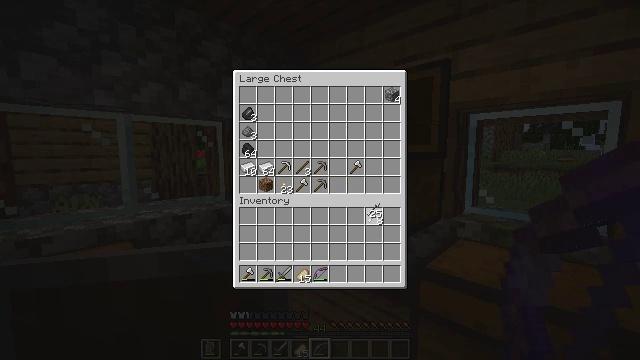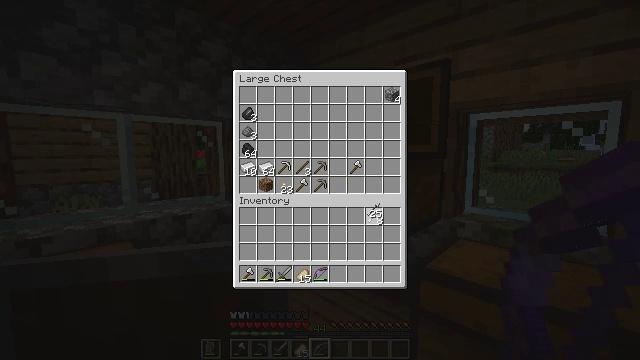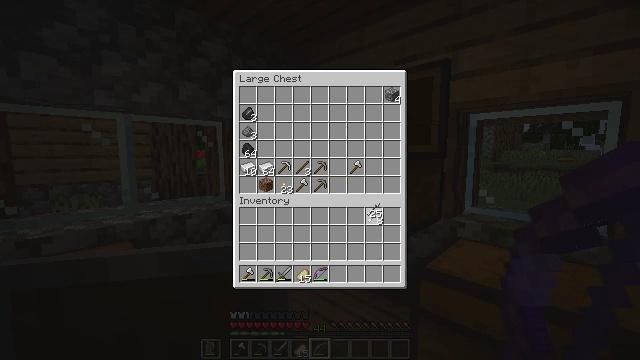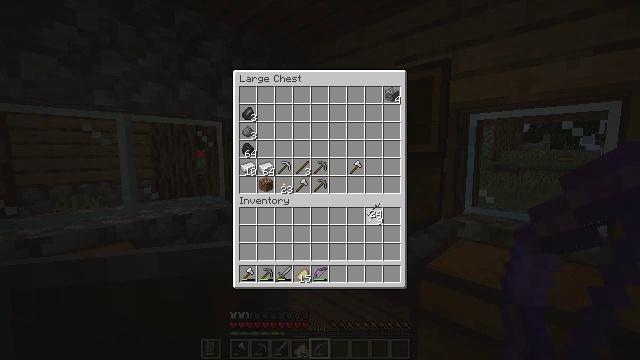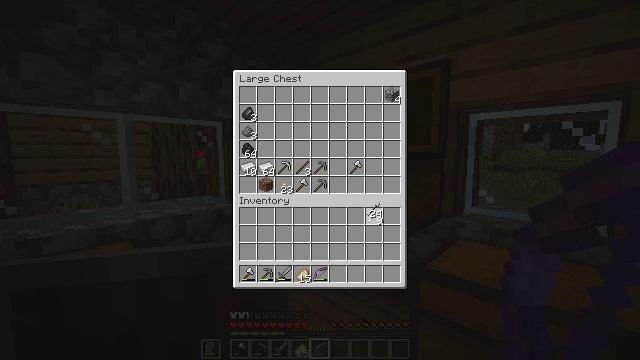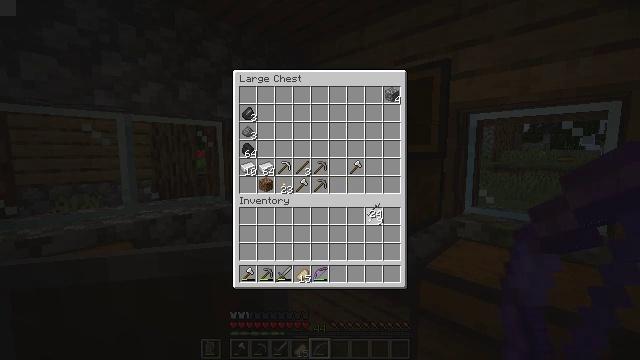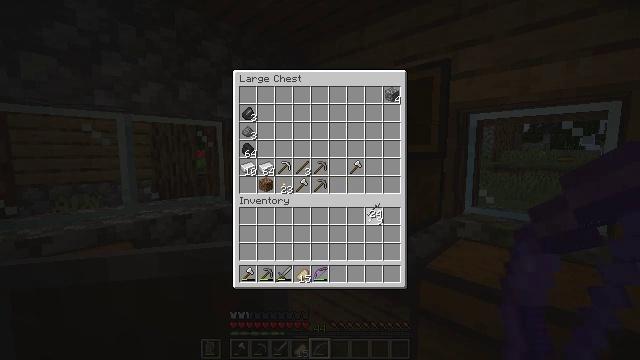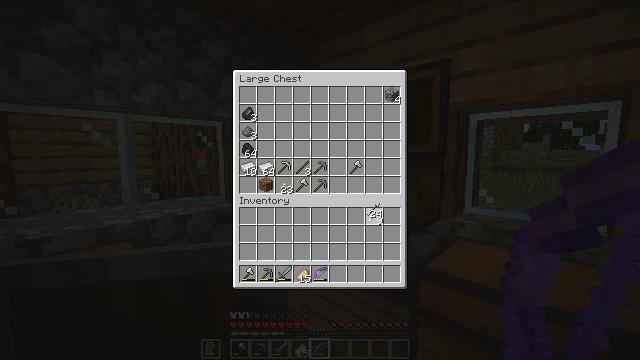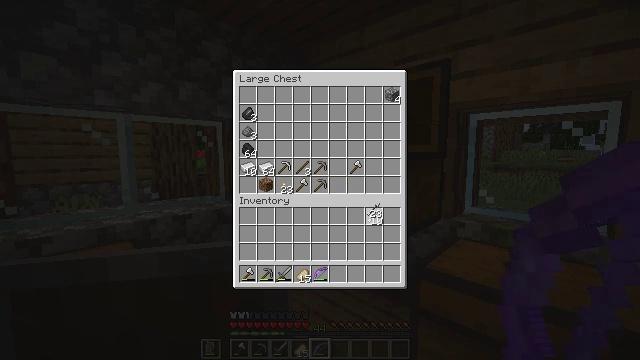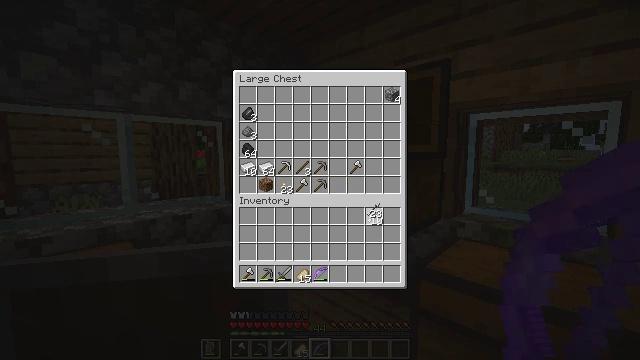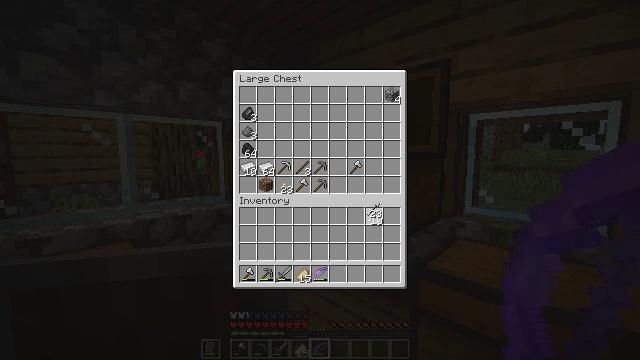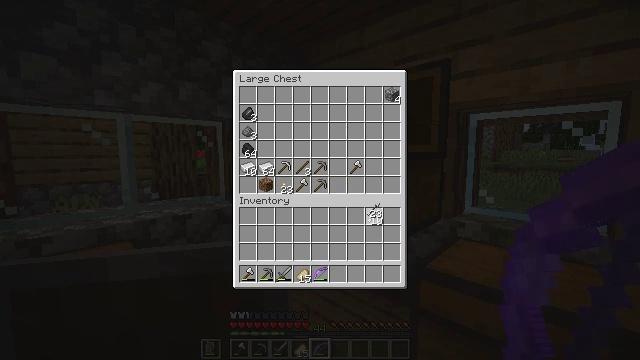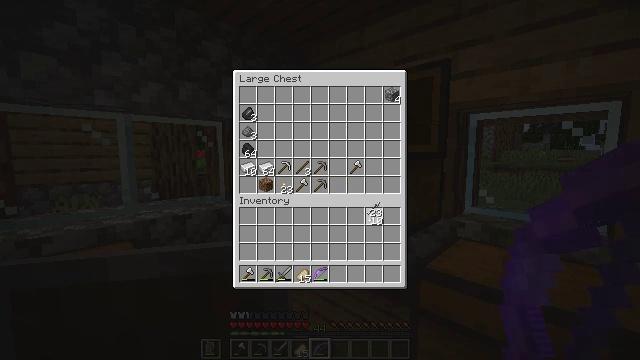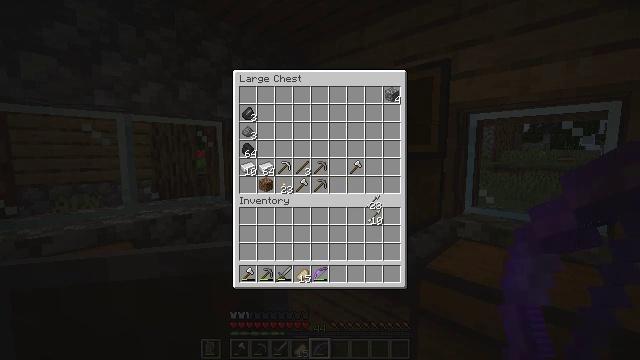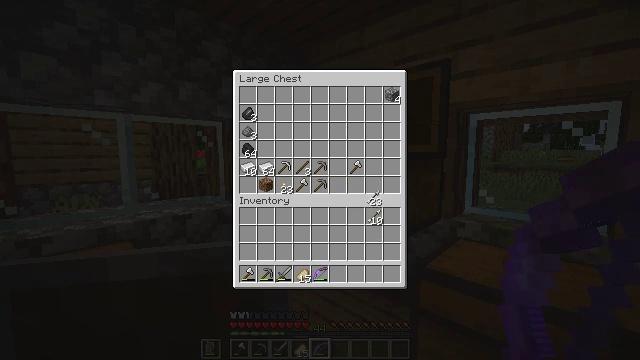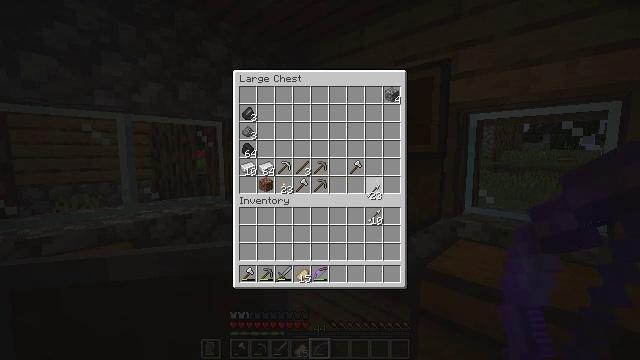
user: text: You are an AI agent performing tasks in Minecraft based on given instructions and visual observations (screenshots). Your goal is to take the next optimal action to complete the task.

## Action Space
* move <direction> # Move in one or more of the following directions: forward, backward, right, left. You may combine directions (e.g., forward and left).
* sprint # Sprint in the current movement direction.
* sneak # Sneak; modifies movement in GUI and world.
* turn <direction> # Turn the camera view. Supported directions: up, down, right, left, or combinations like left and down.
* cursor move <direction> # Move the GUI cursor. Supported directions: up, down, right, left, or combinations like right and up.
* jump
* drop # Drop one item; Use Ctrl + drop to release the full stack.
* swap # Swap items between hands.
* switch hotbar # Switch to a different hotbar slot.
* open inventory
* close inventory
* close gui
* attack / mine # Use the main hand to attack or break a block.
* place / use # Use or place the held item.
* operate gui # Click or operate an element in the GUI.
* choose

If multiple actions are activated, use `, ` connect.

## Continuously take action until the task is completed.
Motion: motion action
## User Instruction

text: Break the mob spawner.
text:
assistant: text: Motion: choose
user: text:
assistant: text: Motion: choose
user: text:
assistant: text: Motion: no_op
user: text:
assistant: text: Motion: no_op
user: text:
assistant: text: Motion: no_op
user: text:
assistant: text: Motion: choose
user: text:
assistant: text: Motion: choose
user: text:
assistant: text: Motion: no_op
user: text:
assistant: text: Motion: no_op
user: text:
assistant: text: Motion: no_op
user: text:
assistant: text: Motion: no_op
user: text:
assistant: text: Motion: no_op
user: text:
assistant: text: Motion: cursor move up
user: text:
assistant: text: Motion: no_op
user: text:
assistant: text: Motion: no_op
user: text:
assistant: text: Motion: no_op
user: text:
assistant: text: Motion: operate gui
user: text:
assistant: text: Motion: operate gui
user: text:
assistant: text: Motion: operate gui
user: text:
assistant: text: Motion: no_op
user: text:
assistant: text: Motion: no_op
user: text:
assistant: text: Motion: no_op
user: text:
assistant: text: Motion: no_op
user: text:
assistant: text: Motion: no_op
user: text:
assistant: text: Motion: close gui
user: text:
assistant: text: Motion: open inventory
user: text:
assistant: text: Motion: turn right
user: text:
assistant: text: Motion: turn right and down
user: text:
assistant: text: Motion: move forward and move right, turn right and down
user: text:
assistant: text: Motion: move forward and move right, turn right and down